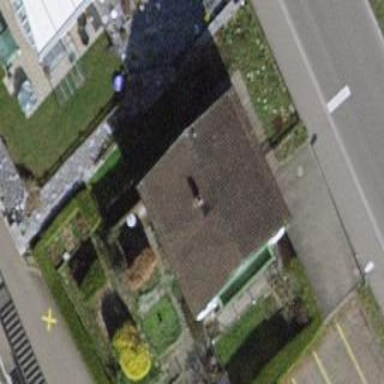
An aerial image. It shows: Detached building.